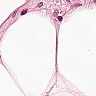
Metastatic tissue present: no